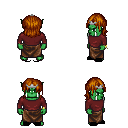
a pixel art fantasy rpg character, male body template, orc, green skin, maroon long-sleeve shirt, robe skirt, brunette long bangs hairstyle, silver tiara, bracelets, black slippers, four views (front, back, left, right), 2x2 character sprite sheet, small pixel art, hard edges, no anti-aliasing